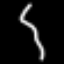
Label: squiggle